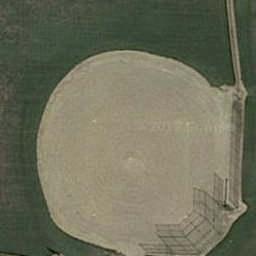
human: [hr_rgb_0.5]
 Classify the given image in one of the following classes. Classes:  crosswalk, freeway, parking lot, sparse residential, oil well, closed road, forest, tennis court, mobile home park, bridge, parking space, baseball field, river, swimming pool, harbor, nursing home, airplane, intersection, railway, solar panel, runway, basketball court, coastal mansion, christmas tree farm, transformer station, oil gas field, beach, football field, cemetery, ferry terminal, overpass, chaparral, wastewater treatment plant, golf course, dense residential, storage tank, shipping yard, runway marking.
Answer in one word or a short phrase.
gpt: baseball field